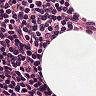
Metastatic tissue present: no